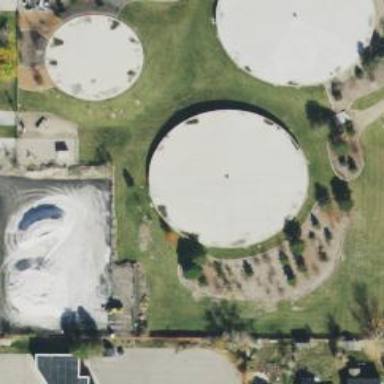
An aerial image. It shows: Building with storage tank.